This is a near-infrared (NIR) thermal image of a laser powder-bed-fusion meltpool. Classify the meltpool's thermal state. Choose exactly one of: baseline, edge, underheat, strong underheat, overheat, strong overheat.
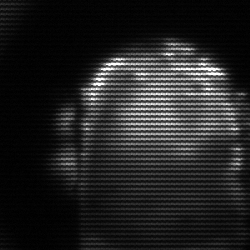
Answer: baseline